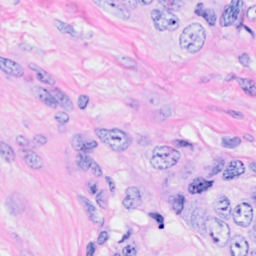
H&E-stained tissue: Breast